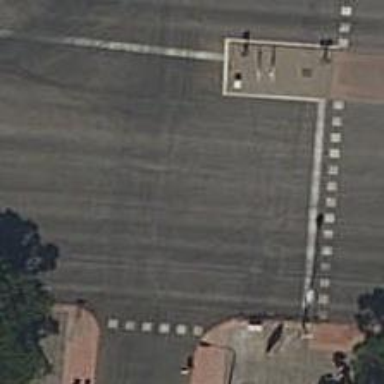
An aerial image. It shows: Road with traffic signals.